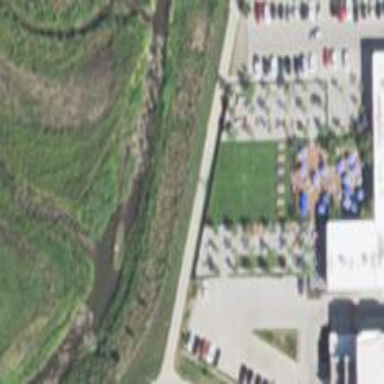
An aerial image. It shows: Outdoor seating area for leisure land.